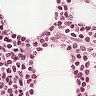
Metastatic tissue present: no